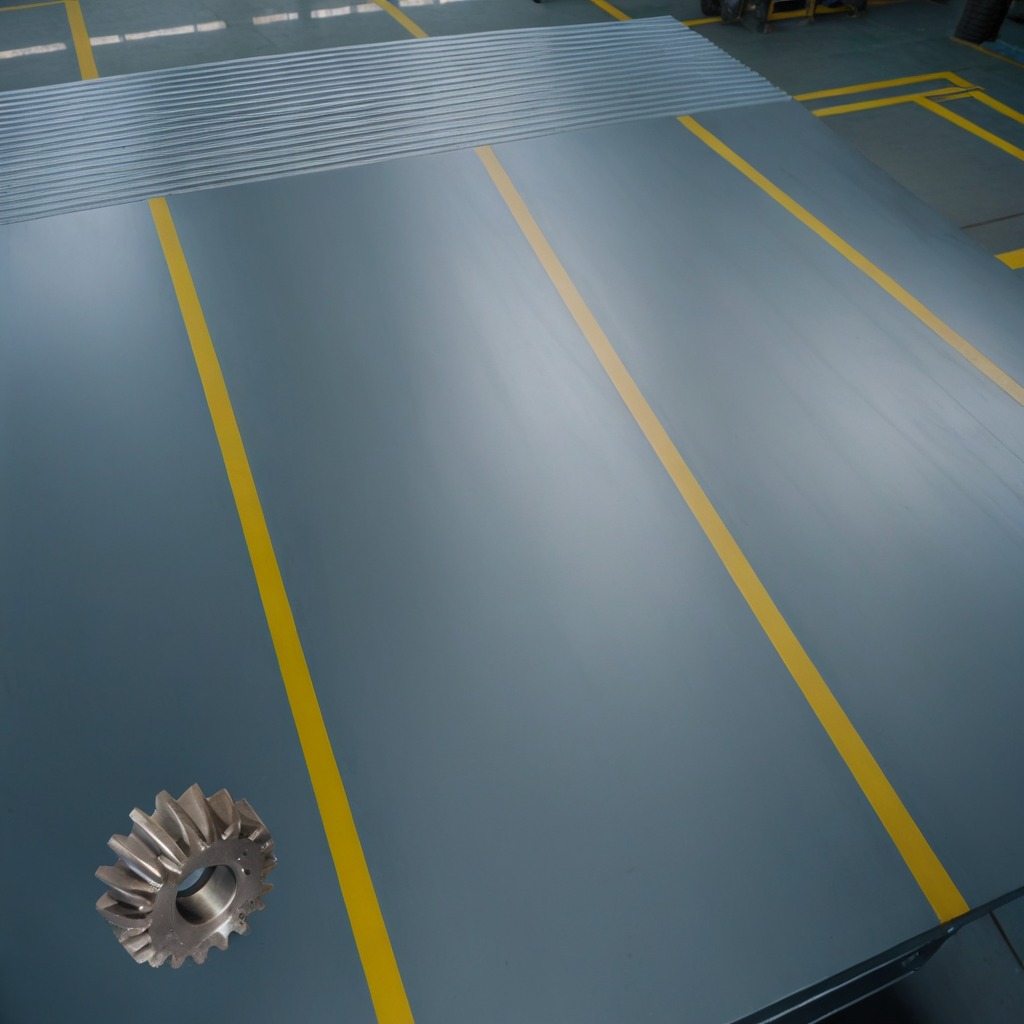
A steel gear with teeth is lying on the toolbox surface in an airplane hangar workshop.